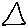
Label: triangle